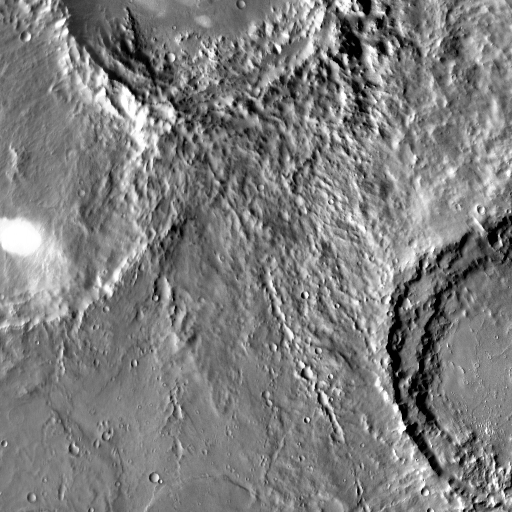
Crater classes present: Background, Other, Buried, Secondary